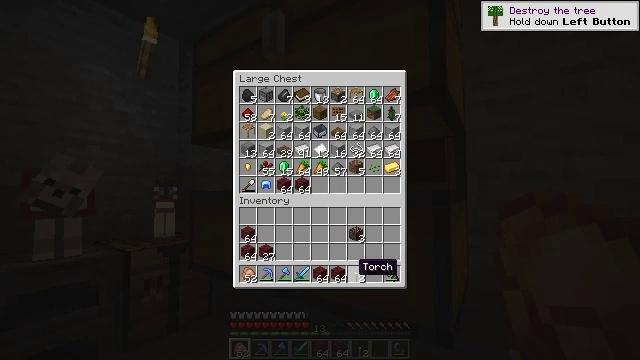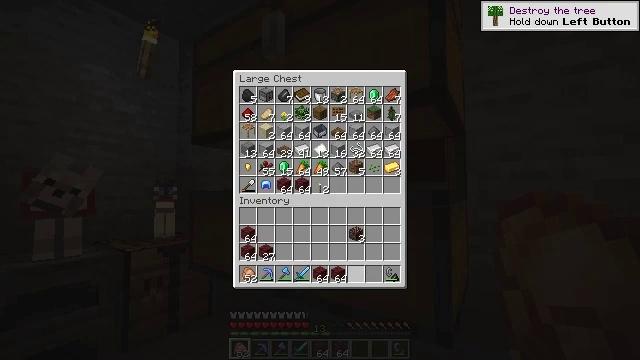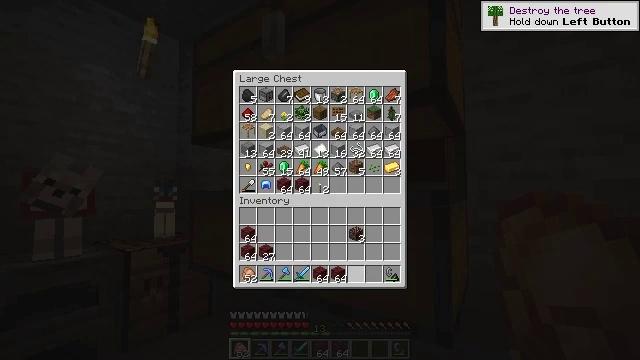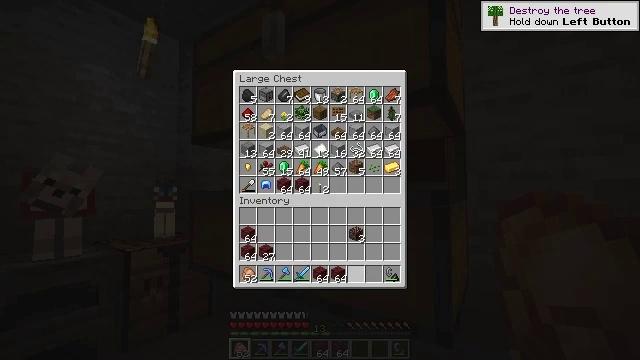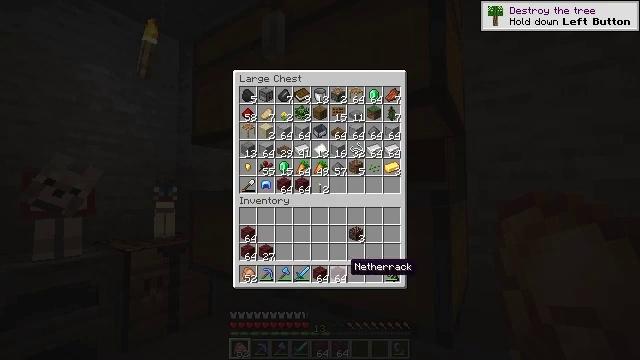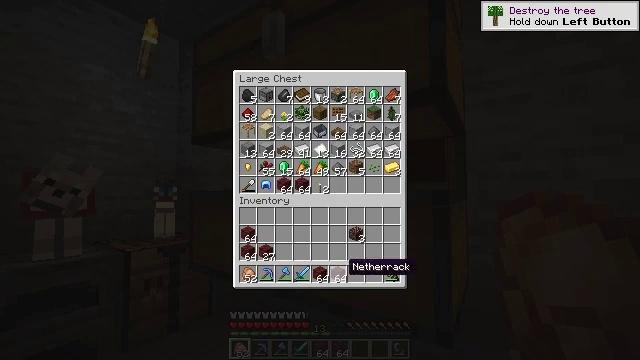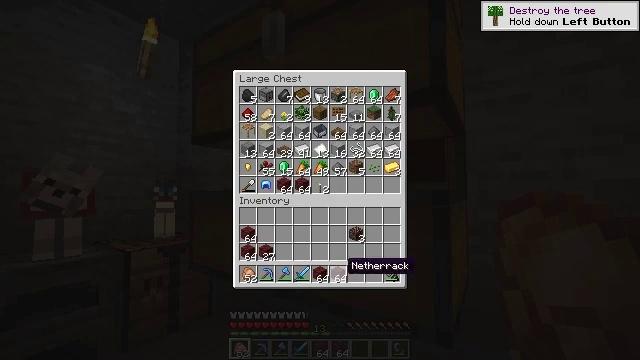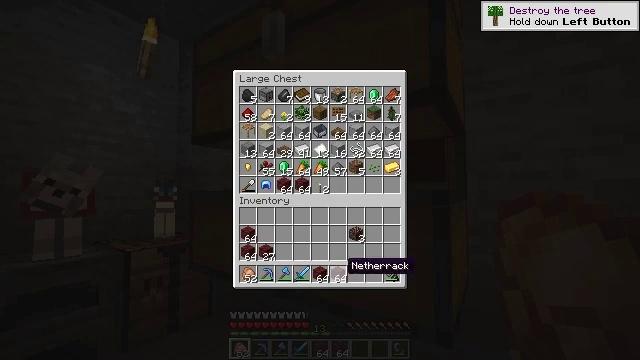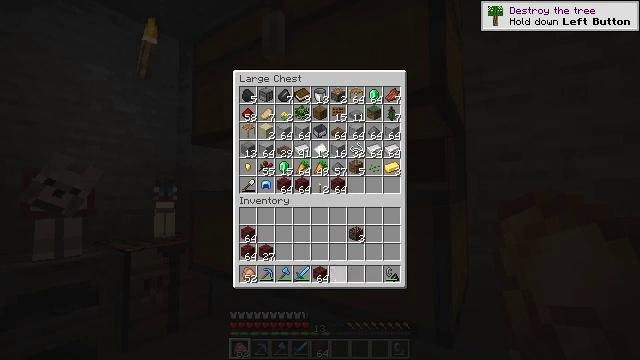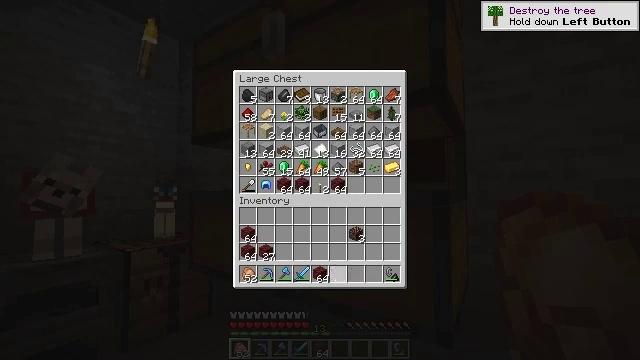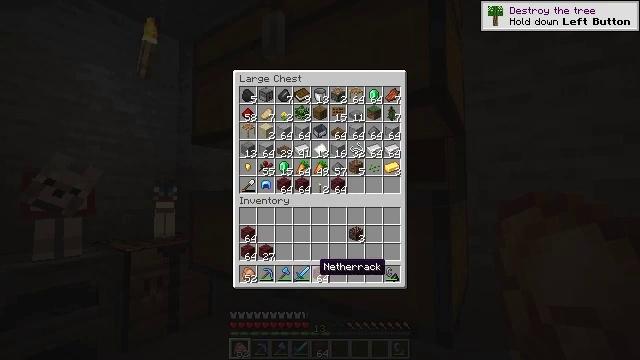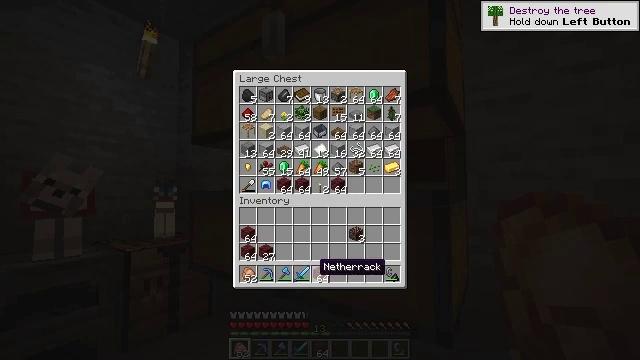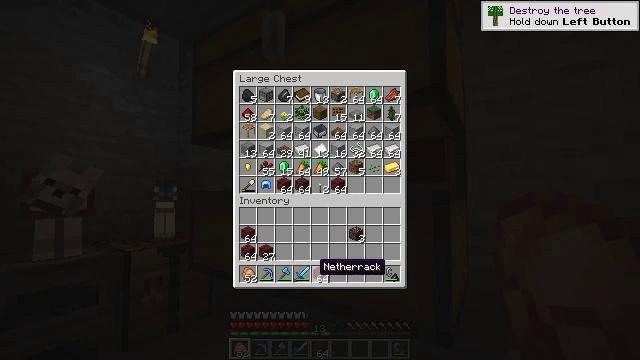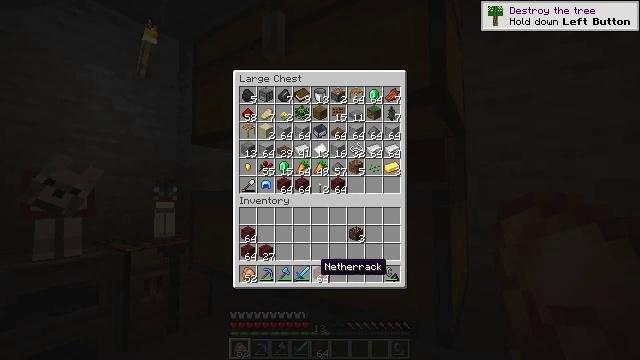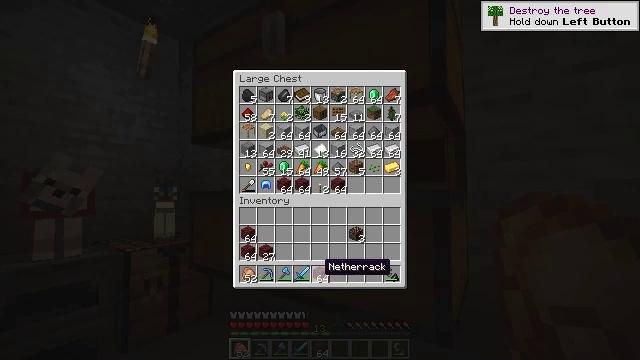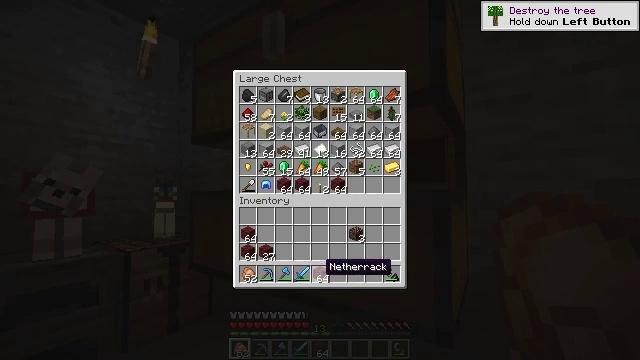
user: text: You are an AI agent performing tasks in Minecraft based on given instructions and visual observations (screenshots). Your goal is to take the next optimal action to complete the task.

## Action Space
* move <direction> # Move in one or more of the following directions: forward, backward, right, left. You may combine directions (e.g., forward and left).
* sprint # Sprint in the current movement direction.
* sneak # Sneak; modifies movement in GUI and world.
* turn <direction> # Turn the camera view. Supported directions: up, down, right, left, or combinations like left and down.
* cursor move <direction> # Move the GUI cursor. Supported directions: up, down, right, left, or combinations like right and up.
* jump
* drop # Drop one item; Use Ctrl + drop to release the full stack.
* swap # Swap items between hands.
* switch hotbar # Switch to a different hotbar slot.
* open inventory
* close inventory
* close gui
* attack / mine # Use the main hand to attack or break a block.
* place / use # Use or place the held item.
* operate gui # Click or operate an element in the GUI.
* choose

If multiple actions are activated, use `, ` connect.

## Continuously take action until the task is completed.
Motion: motion action
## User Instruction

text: Craft a netherite scrap.
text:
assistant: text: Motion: sneak, attack / mine
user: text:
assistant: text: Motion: sneak, attack / mine
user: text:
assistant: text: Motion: sneak, attack / mine
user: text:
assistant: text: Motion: sneak
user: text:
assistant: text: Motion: sneak
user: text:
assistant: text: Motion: sneak
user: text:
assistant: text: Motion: sneak
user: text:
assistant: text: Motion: sneak, attack / mine
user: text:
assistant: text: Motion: sneak, turn left, attack / mine
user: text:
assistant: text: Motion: sneak, turn left
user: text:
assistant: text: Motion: sneak
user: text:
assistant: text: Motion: sneak
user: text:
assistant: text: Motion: sneak
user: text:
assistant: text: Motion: sneak
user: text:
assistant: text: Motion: sneak
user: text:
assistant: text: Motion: sneak
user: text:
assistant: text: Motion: sneak
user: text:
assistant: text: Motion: sneak
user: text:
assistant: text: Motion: sneak, attack / mine
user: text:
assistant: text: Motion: sneak, attack / mine
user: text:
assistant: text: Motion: sneak, turn left and up
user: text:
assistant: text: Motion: sneak
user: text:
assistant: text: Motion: sneak, turn left
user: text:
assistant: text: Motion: sneak, turn left
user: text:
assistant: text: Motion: sneak
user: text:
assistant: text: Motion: sneak
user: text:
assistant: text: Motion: sneak
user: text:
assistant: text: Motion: sneak
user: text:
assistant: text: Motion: sneak
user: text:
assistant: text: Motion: sneak